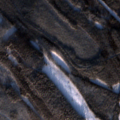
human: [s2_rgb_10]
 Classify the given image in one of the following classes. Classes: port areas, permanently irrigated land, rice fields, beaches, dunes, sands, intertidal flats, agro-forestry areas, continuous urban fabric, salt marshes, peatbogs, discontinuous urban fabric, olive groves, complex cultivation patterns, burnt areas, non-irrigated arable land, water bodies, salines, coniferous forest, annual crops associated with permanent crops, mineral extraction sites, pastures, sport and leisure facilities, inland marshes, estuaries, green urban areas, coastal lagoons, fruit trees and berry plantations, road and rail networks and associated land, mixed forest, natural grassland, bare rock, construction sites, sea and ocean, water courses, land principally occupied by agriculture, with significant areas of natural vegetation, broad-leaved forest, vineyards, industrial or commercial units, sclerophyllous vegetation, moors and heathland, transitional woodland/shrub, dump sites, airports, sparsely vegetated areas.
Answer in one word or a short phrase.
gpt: coniferous forest, mixed forest, transitional woodland/shrub